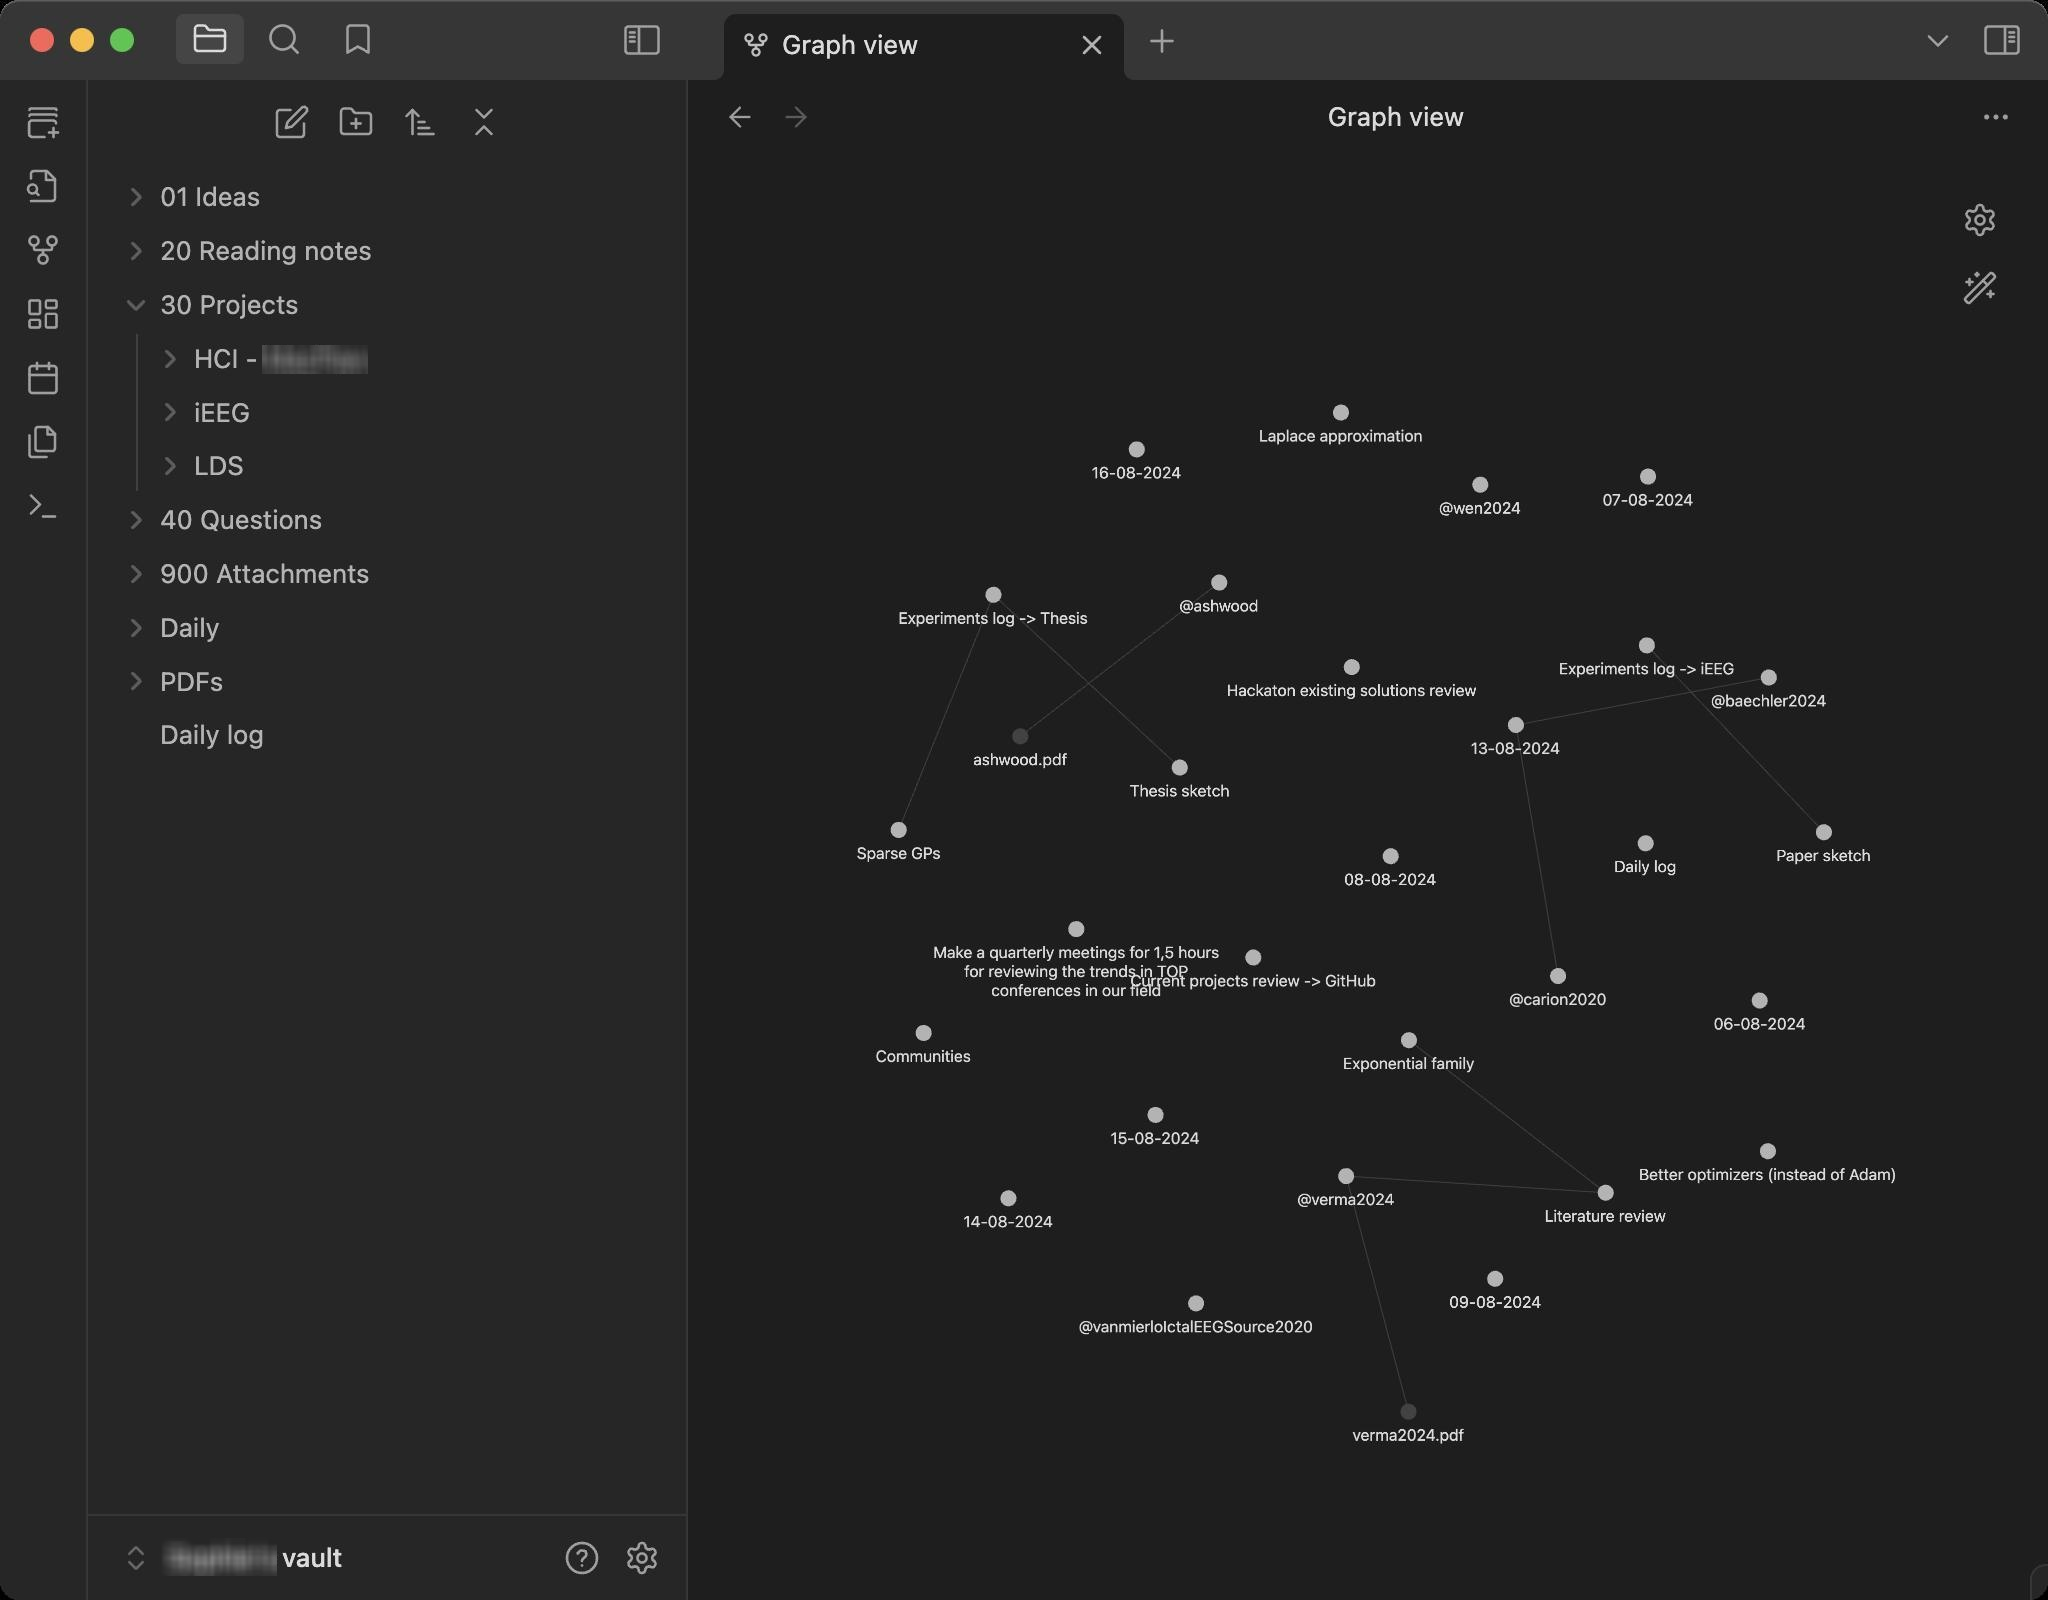
Accessibility tree:
{"name": "Graph_view_-_Sophie's_vault_-_Obsidian_v1.6.7", "role": "AXWindow", "description": null, "role_description": "standard window", "value": null, "position": "325.00;113.00", "size": "1024;800", "children": [{"name": "", "role": "AXGroup", "description": "", "role_description": "group", "value": "", "position": "0.00;0.00", "size": "1024;800", "children": [{"name": "", "role": "AXGroup", "description": "", "role_description": "group", "value": "", "position": "0.00;0.00", "size": "1024;800", "children": [{"name": "", "role": "AXGroup", "description": "", "role_description": "group", "value": "", "position": "0.00;0.00", "size": "1024;800", "children": [{"name": "", "role": "AXGroup", "description": "", "role_description": "group", "value": "", "position": "0.00;0.00", "size": "1024;800", "children": [{"name": "Graph_view_-_Sophie's_vault_-_Obsidian_v1.6.7", "role": "AXWebArea", "description": "", "role_description": "HTML content", "value": "", "position": "0.00;0.00", "size": "1024;800", "children": [{"name": "", "role": "AXGroup", "description": "", "role_description": "group", "value": "", "position": "0.00;0.00", "size": "1024;800", "children": [{"name": "", "role": "AXGroup", "description": "", "role_description": "group", "value": "", "position": "0.00;0.00", "size": "1024;800", "children": [{"name": "", "role": "AXGroup", "description": "", "role_description": "group", "value": "", "position": "0.00;0.00", "size": "1024;800", "children": [{"name": "", "role": "AXGroup", "description": "", "role_description": "group", "value": "", "position": "0.00;0.00", "size": "1024;800", "children": [{"name": "", "role": "AXGroup", "description": "", "role_description": "group", "value": "", "position": "0.00;40.00", "size": "44;760", "children": [{"name": "", "role": "AXGroup", "description": "Create new unique note", "role_description": "group", "value": "", "position": "7.00;48.00", "size": "30;26", "children": [{"name": "", "role": "AXImage", "description": "", "role_description": "image", "value": "", "position": "13.00;52.00", "size": "18;18", "children": []}]}, {"name": "", "role": "AXGroup", "description": "Open quick switcher", "role_description": "group", "value": "", "position": "7.00;80.00", "size": "30;26", "children": [{"name": "", "role": "AXImage", "description": "", "role_description": "image", "value": "", "position": "13.00;84.00", "size": "18;18", "children": []}]}, {"name": "", "role": "AXGroup", "description": "Open graph view", "role_description": "group", "value": "", "position": "7.00;112.00", "size": "30;26", "children": [{"name": "", "role": "AXImage", "description": "", "role_description": "image", "value": "", "position": "13.00;116.00", "size": "18;18", "children": []}]}, {"name": "", "role": "AXGroup", "description": "Create new canvas", "role_description": "group", "value": "", "position": "7.00;144.00", "size": "30;26", "children": [{"name": "", "role": "AXImage", "description": "", "role_description": "image", "value": "", "position": "13.00;148.00", "size": "18;18", "children": []}]}, {"name": "", "role": "AXGroup", "description": "Open today's daily note", "role_description": "group", "value": "", "position": "7.00;176.00", "size": "30;26", "children": [{"name": "", "role": "AXImage", "description": "", "role_description": "image", "value": "", "position": "13.00;180.00", "size": "18;18", "children": []}]}, {"name": "", "role": "AXGroup", "description": "Insert template", "role_description": "group", "value": "", "position": "7.00;208.00", "size": "30;26", "children": [{"name": "", "role": "AXImage", "description": "", "role_description": "image", "value": "", "position": "13.00;212.00", "size": "18;18", "children": []}]}, {"name": "", "role": "AXGroup", "description": "Open command palette", "role_description": "group", "value": "", "position": "7.00;240.00", "size": "30;26", "children": [{"name": "", "role": "AXImage", "description": "", "role_description": "image", "value": "", "position": "13.00;244.00", "size": "18;18", "children": []}]}]}, {"name": "", "role": "AXGroup", "description": "", "role_description": "group", "value": "", "position": "44.00;0.00", "size": "300;800", "children": [{"name": "", "role": "AXSplitter", "description": "", "role_description": "splitter", "value": "", "position": "341.00;0.00", "size": "3;800", "children": []}, {"name": "", "role": "AXGroup", "description": "", "role_description": "group", "value": "", "position": "52.00;767.00", "size": "220;25", "children": [{"name": "", "role": "AXImage", "description": "", "role_description": "image", "value": "", "position": "60.00;771.00", "size": "16;16", "children": []}, {"name": "", "role": "AXGroup", "description": "", "role_description": "group", "value": "", "position": "84.00;771.00", "size": "88;17", "children": [{"name": "", "role": "AXStaticText", "description": "", "role_description": "text", "value": "Sophie's vault", "position": "84.00;771.00", "size": "88;16", "children": []}]}]}, {"name": "", "role": "AXGroup", "description": "", "role_description": "group", "value": "", "position": "276.00;766.00", "size": "30;26", "children": [{"name": "", "role": "AXImage", "description": "", "role_description": "image", "value": "", "position": "282.00;770.00", "size": "18;18", "children": []}]}, {"name": "", "role": "AXGroup", "description": "", "role_description": "group", "value": "", "position": "306.00;766.00", "size": "30;26", "children": [{"name": "", "role": "AXImage", "description": "", "role_description": "image", "value": "", "position": "312.00;770.00", "size": "18;18", "children": []}]}, {"name": "", "role": "AXGroup", "description": "", "role_description": "group", "value": "", "position": "44.00;0.00", "size": "300;757", "children": [{"name": "", "role": "AXGroup", "description": "", "role_description": "group", "value": "", "position": "44.00;0.00", "size": "300;40", "children": [{"name": "", "role": "AXGroup", "description": "", "role_description": "group", "value": "", "position": "88.00;6.00", "size": "108;33", "children": [{"name": "", "role": "AXGroup", "description": "Files", "role_description": "group", "value": "", "position": "88.00;7.00", "size": "34;25", "children": [{"name": "", "role": "AXGroup", "description": "", "role_description": "group", "value": "", "position": "88.00;7.00", "size": "34;25", "children": [{"name": "", "role": "AXImage", "description": "", "role_description": "image", "value": "", "position": "96.00;11.00", "size": "18;18", "children": []}]}]}, {"name": "", "role": "AXGroup", "description": "Search", "role_description": "group", "value": "", "position": "125.00;7.00", "size": "34;25", "children": [{"name": "", "role": "AXGroup", "description": "", "role_description": "group", "value": "", "position": "125.00;7.00", "size": "34;25", "children": [{"name": "", "role": "AXGroup", "description": "", "role_description": "group", "value": "", "position": "133.00;11.00", "size": "18;18", "children": [{"name": "", "role": "AXImage", "description": "", "role_description": "image", "value": "", "position": "133.00;11.00", "size": "18;18", "children": []}]}]}]}, {"name": "", "role": "AXGroup", "description": "Bookmarks", "role_description": "group", "value": "", "position": "162.00;7.00", "size": "34;25", "children": [{"name": "", "role": "AXGroup", "description": "", "role_description": "group", "value": "", "position": "162.00;7.00", "size": "34;25", "children": [{"name": "", "role": "AXGroup", "description": "", "role_description": "group", "value": "", "position": "170.00;11.00", "size": "18;18", "children": [{"name": "", "role": "AXImage", "description": "", "role_description": "image", "value": "", "position": "170.00;11.00", "size": "18;18", "children": []}]}]}]}]}, {"name": "", "role": "AXGroup", "description": "", "role_description": "group", "value": "", "position": "306.00;0.00", "size": "30;39", "children": [{"name": "", "role": "AXGroup", "description": "", "role_description": "group", "value": "", "position": "306.00;8.00", "size": "30;24", "children": [{"name": "", "role": "AXImage", "description": "", "role_description": "image", "value": "", "position": "312.00;11.00", "size": "18;18", "children": []}]}]}]}, {"name": "", "role": "AXGroup", "description": "", "role_description": "group", "value": "", "position": "44.00;40.00", "size": "300;717", "children": [{"name": "", "role": "AXGroup", "description": "", "role_description": "group", "value": "", "position": "44.00;40.00", "size": "300;717", "children": [{"name": "", "role": "AXGroup", "description": "", "role_description": "group", "value": "", "position": "44.00;40.00", "size": "300;717", "children": [{"name": "", "role": "AXGroup", "description": "New note", "role_description": "group", "value": "", "position": "131.00;48.00", "size": "30;26", "children": [{"name": "", "role": "AXImage", "description": "", "role_description": "image", "value": "", "position": "137.00;52.00", "size": "18;18", "children": []}]}, {"name": "", "role": "AXGroup", "description": "New folder", "role_description": "group", "value": "", "position": "163.00;48.00", "size": "30;26", "children": [{"name": "", "role": "AXImage", "description": "", "role_description": "image", "value": "", "position": "169.00;52.00", "size": "18;18", "children": []}]}, {"name": "", "role": "AXGroup", "description": "Change sort order", "role_description": "group", "value": "", "position": "195.00;48.00", "size": "30;26", "children": [{"name": "", "role": "AXImage", "description": "", "role_description": "image", "value": "", "position": "201.00;52.00", "size": "18;18", "children": []}]}, {"name": "", "role": "AXGroup", "description": "Collapse all", "role_description": "group", "value": "", "position": "227.00;48.00", "size": "30;26", "children": [{"name": "", "role": "AXImage", "description": "", "role_description": "image", "value": "", "position": "233.00;52.00", "size": "18;18", "children": []}]}, {"name": "", "role": "AXGroup", "description": "", "role_description": "group", "value": "", "position": "44.00;82.00", "size": "300;675", "children": [{"name": "", "role": "AXGroup", "description": "", "role_description": "group", "value": "", "position": "56.00;86.00", "size": "276;25", "children": [{"name": "", "role": "AXGroup", "description": "", "role_description": "group", "value": "", "position": "136.00;177.00", "size": "0;15", "children": [{"name": "", "role": "AXStaticText", "description": "", "role_description": "text", "value": "​", "position": "80.00;91.00", "size": "0;15", "children": []}]}, {"name": "", "role": "AXGroup", "description": "", "role_description": "group", "value": "", "position": "60.00;90.00", "size": "16;17", "children": [{"name": "", "role": "AXGroup", "description": "", "role_description": "group", "value": "", "position": "123.00;181.00", "size": "0;15", "children": [{"name": "", "role": "AXStaticText", "description": "", "role_description": "text", "value": "​", "position": "63.00;91.00", "size": "0;15", "children": []}]}, {"name": "", "role": "AXImage", "description": "", "role_description": "image", "value": "", "position": "63.00;94.00", "size": "10;10", "children": []}]}, {"name": "", "role": "AXGroup", "description": "", "role_description": "group", "value": "", "position": "80.00;90.00", "size": "51;17", "children": [{"name": "", "role": "AXStaticText", "description": "", "role_description": "text", "value": "01 Ideas", "position": "80.00;91.00", "size": "51;15", "children": []}]}]}, {"name": "", "role": "AXGroup", "description": "", "role_description": "group", "value": "", "position": "56.00;113.00", "size": "276;25", "children": [{"name": "", "role": "AXGroup", "description": "", "role_description": "group", "value": "", "position": "136.00;230.00", "size": "0;16", "children": [{"name": "", "role": "AXStaticText", "description": "", "role_description": "text", "value": "​", "position": "80.00;117.00", "size": "0;16", "children": []}]}, {"name": "", "role": "AXGroup", "description": "", "role_description": "group", "value": "", "position": "60.00;117.00", "size": "16;17", "children": [{"name": "", "role": "AXGroup", "description": "", "role_description": "group", "value": "", "position": "123.00;234.00", "size": "0;16", "children": [{"name": "", "role": "AXStaticText", "description": "", "role_description": "text", "value": "​", "position": "63.00;117.00", "size": "0;16", "children": []}]}, {"name": "", "role": "AXImage", "description": "", "role_description": "image", "value": "", "position": "63.00;120.00", "size": "10;11", "children": []}]}, {"name": "", "role": "AXGroup", "description": "", "role_description": "group", "value": "", "position": "80.00;117.00", "size": "106;17", "children": [{"name": "", "role": "AXStaticText", "description": "", "role_description": "text", "value": "20 Reading notes", "position": "80.00;117.00", "size": "106;16", "children": []}]}]}, {"name": "", "role": "AXGroup", "description": "", "role_description": "group", "value": "", "position": "56.00;140.00", "size": "276;25", "children": [{"name": "", "role": "AXGroup", "description": "", "role_description": "group", "value": "", "position": "136.00;284.00", "size": "0;16", "children": [{"name": "", "role": "AXStaticText", "description": "", "role_description": "text", "value": "​", "position": "80.00;144.00", "size": "0;16", "children": []}]}, {"name": "", "role": "AXGroup", "description": "", "role_description": "group", "value": "", "position": "60.00;144.00", "size": "16;17", "children": [{"name": "", "role": "AXGroup", "description": "", "role_description": "group", "value": "", "position": "123.00;288.00", "size": "0;16", "children": [{"name": "", "role": "AXStaticText", "description": "", "role_description": "text", "value": "​", "position": "63.00;144.00", "size": "0;16", "children": []}]}, {"name": "", "role": "AXImage", "description": "", "role_description": "image", "value": "", "position": "63.00;147.00", "size": "10;11", "children": []}]}, {"name": "", "role": "AXGroup", "description": "", "role_description": "group", "value": "", "position": "80.00;144.00", "size": "70;17", "children": [{"name": "", "role": "AXStaticText", "description": "", "role_description": "text", "value": "30 Projects", "position": "80.00;144.00", "size": "70;16", "children": []}]}]}, {"name": "", "role": "AXGroup", "description": "", "role_description": "group", "value": "", "position": "56.00;167.00", "size": "276;25", "children": [{"name": "", "role": "AXGroup", "description": "", "role_description": "group", "value": "", "position": "153.00;338.00", "size": "0;16", "children": [{"name": "", "role": "AXStaticText", "description": "", "role_description": "text", "value": "​", "position": "97.00;171.00", "size": "0;16", "children": []}]}, {"name": "", "role": "AXGroup", "description": "", "role_description": "group", "value": "", "position": "77.00;171.00", "size": "16;17", "children": [{"name": "", "role": "AXGroup", "description": "", "role_description": "group", "value": "", "position": "157.00;342.00", "size": "0;16", "children": [{"name": "", "role": "AXStaticText", "description": "", "role_description": "text", "value": "​", "position": "80.00;171.00", "size": "0;16", "children": []}]}, {"name": "", "role": "AXImage", "description": "", "role_description": "image", "value": "", "position": "80.00;174.00", "size": "10;11", "children": []}]}, {"name": "", "role": "AXGroup", "description": "", "role_description": "group", "value": "", "position": "97.00;171.00", "size": "86;17", "children": [{"name": "", "role": "AXStaticText", "description": "", "role_description": "text", "value": "HCI - [company]", "position": "97.00;171.00", "size": "86;16", "children": []}]}]}, {"name": "", "role": "AXGroup", "description": "", "role_description": "group", "value": "", "position": "56.00;194.00", "size": "276;25", "children": [{"name": "", "role": "AXGroup", "description": "", "role_description": "group", "value": "", "position": "153.00;392.00", "size": "0;16", "children": [{"name": "", "role": "AXStaticText", "description": "", "role_description": "text", "value": "​", "position": "97.00;198.00", "size": "0;16", "children": []}]}, {"name": "", "role": "AXGroup", "description": "", "role_description": "group", "value": "", "position": "77.00;198.00", "size": "16;17", "children": [{"name": "", "role": "AXGroup", "description": "", "role_description": "group", "value": "", "position": "157.00;396.00", "size": "0;16", "children": [{"name": "", "role": "AXStaticText", "description": "", "role_description": "text", "value": "​", "position": "80.00;198.00", "size": "0;16", "children": []}]}, {"name": "", "role": "AXImage", "description": "", "role_description": "image", "value": "", "position": "80.00;201.00", "size": "10;11", "children": []}]}, {"name": "", "role": "AXGroup", "description": "", "role_description": "group", "value": "", "position": "97.00;198.00", "size": "29;17", "children": [{"name": "", "role": "AXStaticText", "description": "", "role_description": "text", "value": "iEEG", "position": "97.00;198.00", "size": "29;16", "children": []}]}]}, {"name": "", "role": "AXGroup", "description": "", "role_description": "group", "value": "", "position": "56.00;221.00", "size": "276;25", "children": [{"name": "", "role": "AXGroup", "description": "", "role_description": "group", "value": "", "position": "153.00;446.00", "size": "0;15", "children": [{"name": "", "role": "AXStaticText", "description": "", "role_description": "text", "value": "​", "position": "97.00;225.00", "size": "0;16", "children": []}]}, {"name": "", "role": "AXGroup", "description": "", "role_description": "group", "value": "", "position": "77.00;225.00", "size": "16;17", "children": [{"name": "", "role": "AXGroup", "description": "", "role_description": "group", "value": "", "position": "157.00;450.00", "size": "0;15", "children": [{"name": "", "role": "AXStaticText", "description": "", "role_description": "text", "value": "​", "position": "80.00;225.00", "size": "0;16", "children": []}]}, {"name": "", "role": "AXImage", "description": "", "role_description": "image", "value": "", "position": "80.00;228.00", "size": "10;11", "children": []}]}, {"name": "", "role": "AXGroup", "description": "", "role_description": "group", "value": "", "position": "97.00;225.00", "size": "25;17", "children": [{"name": "", "role": "AXStaticText", "description": "", "role_description": "text", "value": "LDS", "position": "97.00;225.00", "size": "25;16", "children": []}]}]}, {"name": "", "role": "AXGroup", "description": "", "role_description": "group", "value": "", "position": "56.00;248.00", "size": "276;25", "children": [{"name": "", "role": "AXGroup", "description": "", "role_description": "group", "value": "", "position": "136.00;500.00", "size": "0;15", "children": [{"name": "", "role": "AXStaticText", "description": "", "role_description": "text", "value": "​", "position": "80.00;252.00", "size": "0;16", "children": []}]}, {"name": "", "role": "AXGroup", "description": "", "role_description": "group", "value": "", "position": "60.00;252.00", "size": "16;17", "children": [{"name": "", "role": "AXGroup", "description": "", "role_description": "group", "value": "", "position": "123.00;504.00", "size": "0;15", "children": [{"name": "", "role": "AXStaticText", "description": "", "role_description": "text", "value": "​", "position": "63.00;252.00", "size": "0;16", "children": []}]}, {"name": "", "role": "AXImage", "description": "", "role_description": "image", "value": "", "position": "63.00;255.00", "size": "10;11", "children": []}]}, {"name": "", "role": "AXGroup", "description": "", "role_description": "group", "value": "", "position": "80.00;252.00", "size": "82;17", "children": [{"name": "", "role": "AXStaticText", "description": "", "role_description": "text", "value": "40 Questions", "position": "80.00;252.00", "size": "82;16", "children": []}]}]}, {"name": "", "role": "AXGroup", "description": "", "role_description": "group", "value": "", "position": "56.00;274.00", "size": "276;26", "children": [{"name": "", "role": "AXGroup", "description": "", "role_description": "group", "value": "", "position": "136.00;553.00", "size": "0;16", "children": [{"name": "", "role": "AXStaticText", "description": "", "role_description": "text", "value": "​", "position": "80.00;279.00", "size": "0;15", "children": []}]}, {"name": "", "role": "AXGroup", "description": "", "role_description": "group", "value": "", "position": "60.00;278.00", "size": "16;18", "children": [{"name": "", "role": "AXGroup", "description": "", "role_description": "group", "value": "", "position": "123.00;557.00", "size": "0;16", "children": [{"name": "", "role": "AXStaticText", "description": "", "role_description": "text", "value": "​", "position": "63.00;279.00", "size": "0;15", "children": []}]}, {"name": "", "role": "AXImage", "description": "", "role_description": "image", "value": "", "position": "63.00;282.00", "size": "10;10", "children": []}]}, {"name": "", "role": "AXGroup", "description": "", "role_description": "group", "value": "", "position": "80.00;278.00", "size": "105;18", "children": [{"name": "", "role": "AXStaticText", "description": "", "role_description": "text", "value": "900 Attachments", "position": "80.00;279.00", "size": "105;15", "children": []}]}]}, {"name": "", "role": "AXGroup", "description": "", "role_description": "group", "value": "", "position": "56.00;301.00", "size": "276;26", "children": [{"name": "", "role": "AXGroup", "description": "", "role_description": "group", "value": "", "position": "136.00;607.00", "size": "0;16", "children": [{"name": "", "role": "AXStaticText", "description": "", "role_description": "text", "value": "​", "position": "80.00;306.00", "size": "0;15", "children": []}]}, {"name": "", "role": "AXGroup", "description": "", "role_description": "group", "value": "", "position": "60.00;305.00", "size": "16;18", "children": [{"name": "", "role": "AXGroup", "description": "", "role_description": "group", "value": "", "position": "123.00;611.00", "size": "0;16", "children": [{"name": "", "role": "AXStaticText", "description": "", "role_description": "text", "value": "​", "position": "63.00;306.00", "size": "0;15", "children": []}]}, {"name": "", "role": "AXImage", "description": "", "role_description": "image", "value": "", "position": "63.00;309.00", "size": "10;10", "children": []}]}, {"name": "", "role": "AXGroup", "description": "", "role_description": "group", "value": "", "position": "80.00;305.00", "size": "30;18", "children": [{"name": "", "role": "AXStaticText", "description": "", "role_description": "text", "value": "Daily", "position": "80.00;306.00", "size": "30;15", "children": []}]}]}, {"name": "", "role": "AXGroup", "description": "", "role_description": "group", "value": "", "position": "56.00;328.00", "size": "276;26", "children": [{"name": "", "role": "AXGroup", "description": "", "role_description": "group", "value": "", "position": "136.00;661.00", "size": "0;16", "children": [{"name": "", "role": "AXStaticText", "description": "", "role_description": "text", "value": "​", "position": "80.00;333.00", "size": "0;15", "children": []}]}, {"name": "", "role": "AXGroup", "description": "", "role_description": "group", "value": "", "position": "60.00;332.00", "size": "16;18", "children": [{"name": "", "role": "AXGroup", "description": "", "role_description": "group", "value": "", "position": "123.00;665.00", "size": "0;16", "children": [{"name": "", "role": "AXStaticText", "description": "", "role_description": "text", "value": "​", "position": "63.00;333.00", "size": "0;15", "children": []}]}, {"name": "", "role": "AXImage", "description": "", "role_description": "image", "value": "", "position": "63.00;336.00", "size": "10;10", "children": []}]}, {"name": "", "role": "AXGroup", "description": "", "role_description": "group", "value": "", "position": "80.00;332.00", "size": "32;18", "children": [{"name": "", "role": "AXStaticText", "description": "", "role_description": "text", "value": "PDFs", "position": "80.00;333.00", "size": "32;15", "children": []}]}]}, {"name": "", "role": "AXGroup", "description": "", "role_description": "group", "value": "", "position": "56.00;355.00", "size": "276;26", "children": [{"name": "", "role": "AXGroup", "description": "", "role_description": "group", "value": "", "position": "136.00;715.00", "size": "0;15", "children": [{"name": "", "role": "AXStaticText", "description": "", "role_description": "text", "value": "​", "position": "80.00;360.00", "size": "0;15", "children": []}]}, {"name": "", "role": "AXGroup", "description": "", "role_description": "group", "value": "", "position": "80.00;359.00", "size": "53;18", "children": [{"name": "", "role": "AXStaticText", "description": "", "role_description": "text", "value": "Daily log", "position": "80.00;360.00", "size": "53;15", "children": []}]}]}]}]}]}]}]}]}, {"name": "", "role": "AXGroup", "description": "", "role_description": "group", "value": "", "position": "344.00;0.00", "size": "680;800", "children": [{"name": "", "role": "AXGroup", "description": "", "role_description": "group", "value": "", "position": "344.00;0.00", "size": "680;800", "children": [{"name": "", "role": "AXGroup", "description": "", "role_description": "group", "value": "", "position": "344.00;0.00", "size": "680;40", "children": [{"name": "", "role": "AXGroup", "description": "", "role_description": "group", "value": "", "position": "347.00;6.00", "size": "230;34", "children": [{"name": "", "role": "AXGroup", "description": "Graph view", "role_description": "group", "value": "", "position": "362.00;7.00", "size": "200;33", "children": [{"name": "", "role": "AXGroup", "description": "", "role_description": "group", "value": "", "position": "365.00;8.00", "size": "194;29", "children": [{"name": "", "role": "AXGroup", "description": "", "role_description": "group", "value": "", "position": "371.00;15.00", "size": "18;15", "children": [{"name": "", "role": "AXImage", "description": "", "role_description": "image", "value": "", "position": "371.00;15.00", "size": "14;15", "children": []}]}, {"name": "", "role": "AXGroup", "description": "", "role_description": "group", "value": "", "position": "391.00;14.00", "size": "143;17", "children": [{"name": "", "role": "AXStaticText", "description": "", "role_description": "text", "value": "Graph view", "position": "391.00;14.00", "size": "69;16", "children": []}]}, {"name": "", "role": "AXGroup", "description": "Close", "role_description": "group", "value": "", "position": "536.00;12.00", "size": "20;21", "children": [{"name": "", "role": "AXImage", "description": "", "role_description": "image", "value": "", "position": "538.00;14.00", "size": "16;17", "children": []}]}]}]}]}, {"name": "", "role": "AXGroup", "description": "", "role_description": "group", "value": "", "position": "568.00;0.00", "size": "26;39", "children": [{"name": "", "role": "AXGroup", "description": "New tab", "role_description": "group", "value": "", "position": "568.00;8.00", "size": "26;26", "children": [{"name": "", "role": "AXImage", "description": "", "role_description": "image", "value": "", "position": "572.00;12.00", "size": "18;18", "children": []}]}]}, {"name": "", "role": "AXGroup", "description": "", "role_description": "group", "value": "", "position": "956.00;0.00", "size": "26;39", "children": [{"name": "", "role": "AXGroup", "description": "", "role_description": "group", "value": "", "position": "956.00;8.00", "size": "26;26", "children": [{"name": "", "role": "AXImage", "description": "", "role_description": "image", "value": "", "position": "960.00;12.00", "size": "18;18", "children": []}]}]}, {"name": "", "role": "AXGroup", "description": "", "role_description": "group", "value": "", "position": "986.00;0.00", "size": "38;39", "children": [{"name": "", "role": "AXGroup", "description": "", "role_description": "group", "value": "", "position": "986.00;8.00", "size": "30;24", "children": [{"name": "", "role": "AXImage", "description": "", "role_description": "image", "value": "", "position": "992.00;11.00", "size": "18;18", "children": []}]}]}]}, {"name": "", "role": "AXGroup", "description": "", "role_description": "group", "value": "", "position": "344.00;40.00", "size": "680;760", "children": [{"name": "", "role": "AXGroup", "description": "", "role_description": "group", "value": "", "position": "344.00;40.00", "size": "680;760", "children": [{"name": "", "role": "AXGroup", "description": "", "role_description": "group", "value": "", "position": "344.00;40.00", "size": "680;760", "children": [{"name": "", "role": "AXGroup", "description": "", "role_description": "group", "value": "", "position": "344.00;40.00", "size": "680;39", "children": [{"name": "", "role": "AXButton", "description": "Navigate back", "role_description": "button", "value": "", "position": "356.00;47.00", "size": "28;24", "children": [{"name": "", "role": "AXImage", "description": "", "role_description": "image", "value": "", "position": "362.00;51.00", "size": "16;16", "children": []}]}, {"name": "", "role": "AXButton", "description": "Navigate forward", "role_description": "button", "value": "", "position": "384.00;47.00", "size": "28;24", "children": [{"name": "", "role": "AXImage", "description": "", "role_description": "image", "value": "", "position": "390.00;51.00", "size": "16;16", "children": []}]}, {"name": "", "role": "AXGroup", "description": "", "role_description": "group", "value": "", "position": "420.00;40.00", "size": "556;38", "children": [{"name": "", "role": "AXGroup", "description": "", "role_description": "group", "value": "", "position": "664.00;50.00", "size": "69;17", "children": [{"name": "", "role": "AXStaticText", "description": "", "role_description": "text", "value": "Graph view", "position": "664.00;51.00", "size": "69;15", "children": []}]}]}, {"name": "", "role": "AXButton", "description": "More options", "role_description": "button", "value": "", "position": "984.00;47.00", "size": "28;24", "children": [{"name": "", "role": "AXImage", "description": "", "role_description": "image", "value": "", "position": "990.00;51.00", "size": "16;16", "children": []}]}]}, {"name": "", "role": "AXGroup", "description": "", "role_description": "group", "value": "", "position": "344.00;78.00", "size": "680;722", "children": [{"name": "", "role": "AXImage", "description": "", "role_description": "image", "value": "", "position": "344.00;78.00", "size": "680;722", "children": []}, {"name": "", "role": "AXGroup", "description": "", "role_description": "group", "value": "", "position": "344.00;78.00", "size": "680;722", "children": [{"name": "", "role": "AXWebArea", "description": "", "role_description": "HTML content", "value": "", "position": "344.00;78.00", "size": "680;722", "children": [{"name": "", "role": "AXGroup", "description": "", "role_description": "group", "value": "", "position": "344.00;78.00", "size": "680;722", "children": []}]}]}, {"name": "", "role": "AXGroup", "description": "", "role_description": "group", "value": "", "position": "968.00;90.00", "size": "44;75", "children": [{"name": "", "role": "AXGroup", "description": "Open graph settings", "role_description": "group", "value": "", "position": "975.00;97.00", "size": "30;27", "children": [{"name": "", "role": "AXImage", "description": "", "role_description": "image", "value": "", "position": "981.00;101.00", "size": "18;19", "children": []}]}, {"name": "", "role": "AXGroup", "description": "Start timelapse animation", "role_description": "group", "value": "", "position": "975.00;131.00", "size": "30;27", "children": [{"name": "", "role": "AXImage", "description": "", "role_description": "image", "value": "", "position": "981.00;135.00", "size": "18;19", "children": []}]}]}]}]}]}]}]}]}]}]}, {"name": "", "role": "AXGroup", "description": "", "role_description": "group", "value": "", "position": "1015.00;782.00", "size": "9;18", "children": []}]}]}]}]}]}]}]}, {"name": null, "role": "AXButton", "description": null, "role_description": "close button", "value": null, "position": "14.00;12.00", "size": "14;16", "children": []}, {"name": null, "role": "AXButton", "description": null, "role_description": "full screen button", "value": null, "position": "54.00;12.00", "size": "14;16", "children": [{"name": null, "role": "AXGroup", "description": null, "role_description": "group", "value": null, "position": "54.00;12.00", "size": "14;16", "children": [{"name": null, "role": "AXGroup", "description": null, "role_description": "group", "value": null, "position": "54.00;12.00", "size": "14;16", "children": []}]}]}, {"name": null, "role": "AXButton", "description": null, "role_description": "minimize button", "value": null, "position": "34.00;12.00", "size": "14;16", "children": []}]}